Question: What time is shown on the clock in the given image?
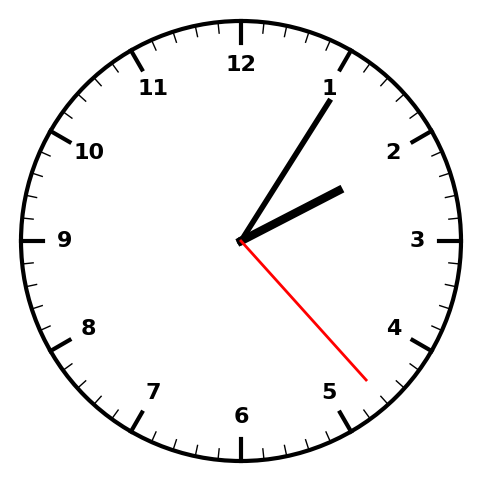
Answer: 02:05:23